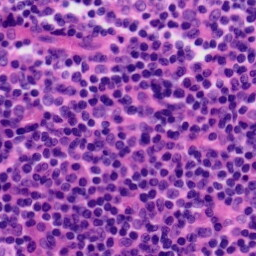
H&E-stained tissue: Tonsil